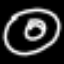
Label: donut